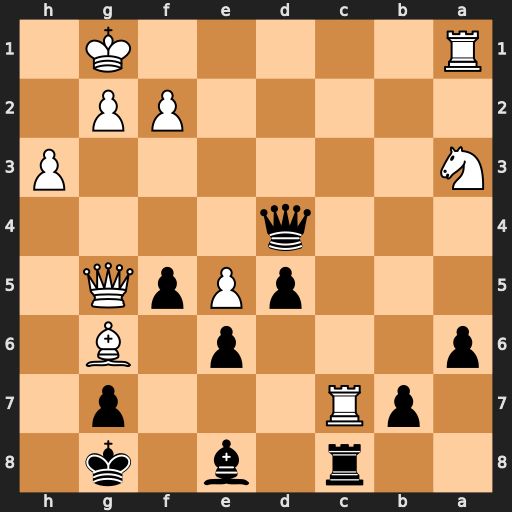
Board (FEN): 2r1b1k1/1pR3p1/p3p1B1/3pPpQ1/3q4/N6P/5PP1/R5K1
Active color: b
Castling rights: -
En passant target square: -
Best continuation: Qxa1+ Nb1 Rxc7